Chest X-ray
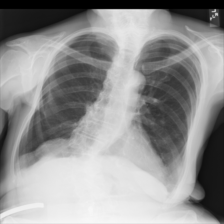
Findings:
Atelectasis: negative
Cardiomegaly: negative
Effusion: negative
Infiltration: negative
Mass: negative
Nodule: negative
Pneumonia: negative
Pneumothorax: negative
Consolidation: negative
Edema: negative
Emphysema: negative
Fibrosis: negative
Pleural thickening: negative
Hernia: negative